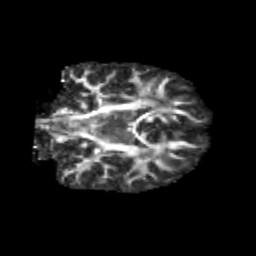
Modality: FA
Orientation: coronal
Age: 9
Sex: male
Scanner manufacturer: siemens
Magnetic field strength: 3 T
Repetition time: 3.8 s
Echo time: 0.07 s